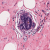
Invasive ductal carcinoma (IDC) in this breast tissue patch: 0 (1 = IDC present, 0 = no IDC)